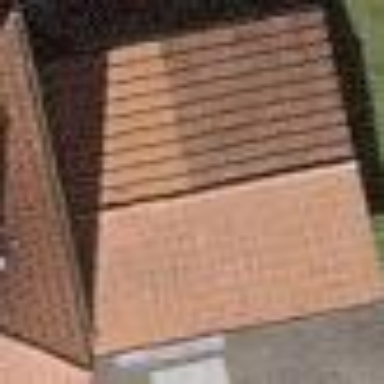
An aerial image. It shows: Building with gabled roof.